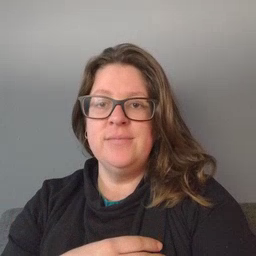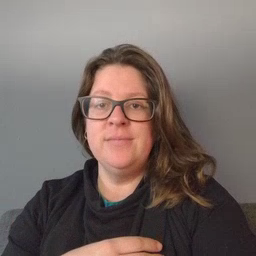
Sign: scissors